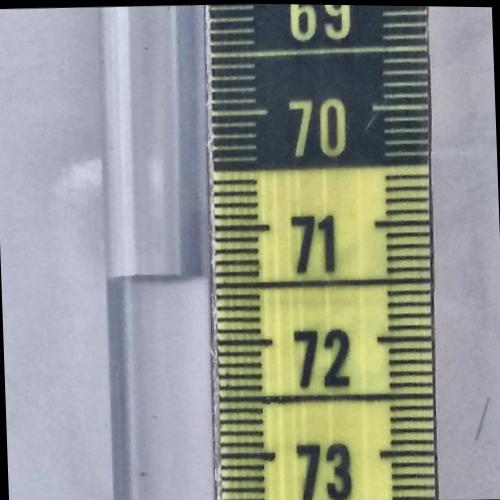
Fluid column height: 71.4 cm